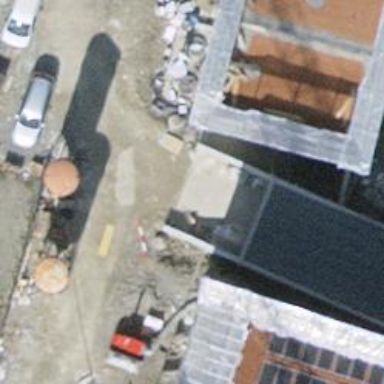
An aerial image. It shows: Parking entrance.